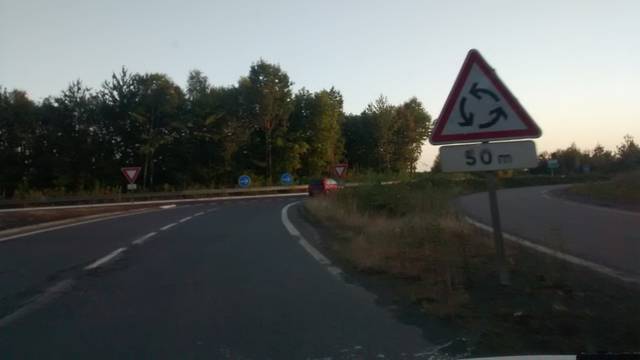
Region: France
Coordinates: 48.14, -1.627